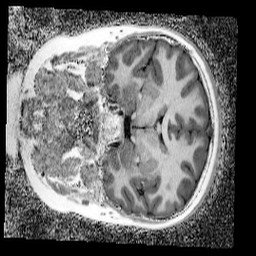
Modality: UNIT1_denoised
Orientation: coronal
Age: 9
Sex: female
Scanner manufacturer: siemens
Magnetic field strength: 3 T
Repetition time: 4 s
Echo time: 0.00299 s